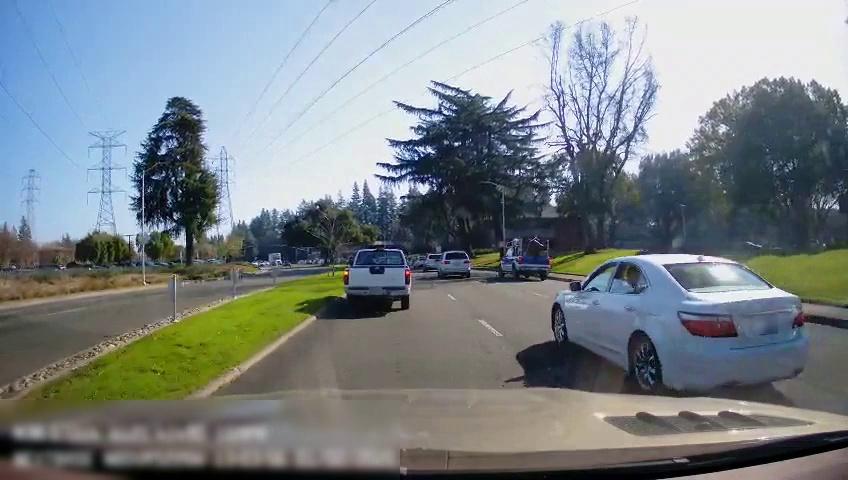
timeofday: Day
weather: Sunny
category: Drivable Space
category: Drivable Space
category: Vehicles | Truck
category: Vehicles | Truck
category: Vehicles | Car
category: Vehicles | Truck
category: Vehicles | Van
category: Vehicles | SUV
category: Vehicles | Car
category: Lanes | Current Lane